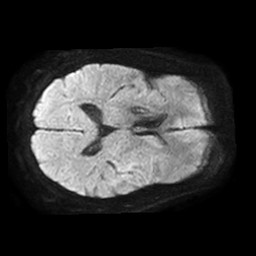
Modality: TRACE
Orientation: axial
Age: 57
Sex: female
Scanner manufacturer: philips
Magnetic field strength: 1.5 T
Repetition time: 3.4 s
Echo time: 0.06922 s